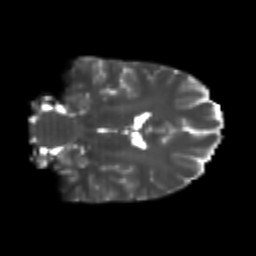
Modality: T2w
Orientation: coronal
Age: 20
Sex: female
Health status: healthy
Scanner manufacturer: philips
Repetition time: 7.387 s
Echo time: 0.08599 s